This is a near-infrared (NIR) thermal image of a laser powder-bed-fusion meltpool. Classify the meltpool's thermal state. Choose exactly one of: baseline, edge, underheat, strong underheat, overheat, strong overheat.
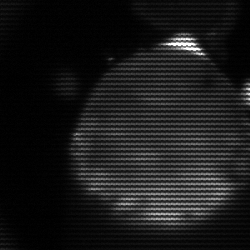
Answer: edge